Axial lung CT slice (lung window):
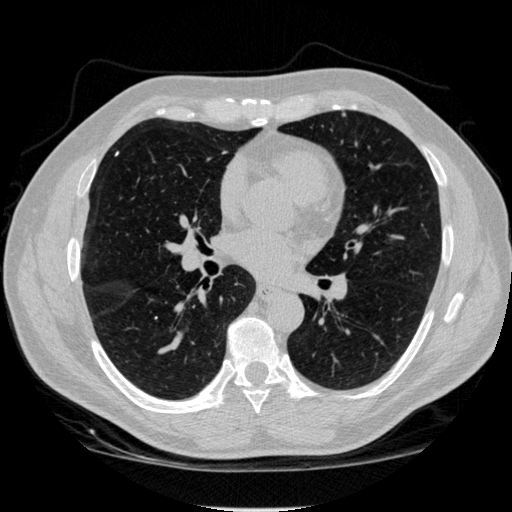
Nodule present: no